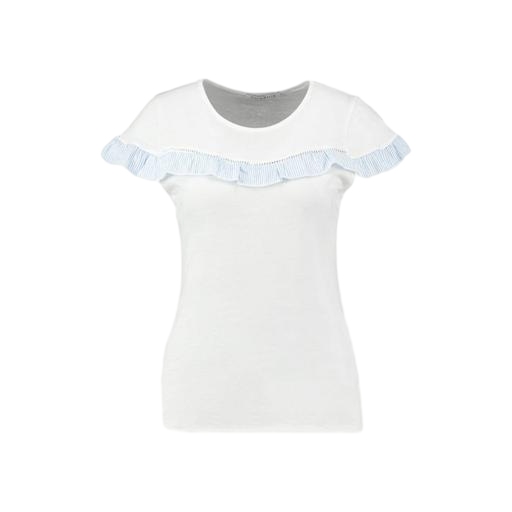
white petite t-shirt only macy, white ruffle tee, white ruffle-trimmed jersey top, white background